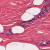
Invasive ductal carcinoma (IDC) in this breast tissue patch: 0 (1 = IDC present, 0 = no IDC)